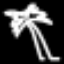
Label: palm tree